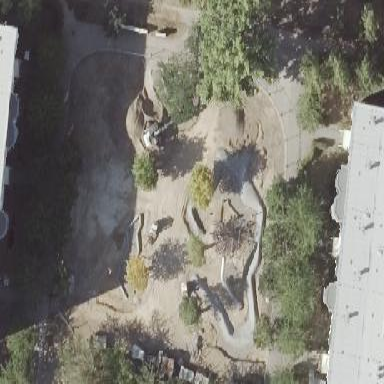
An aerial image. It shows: Playground area for leisure activities on the land.